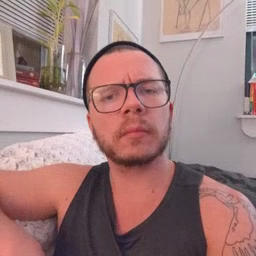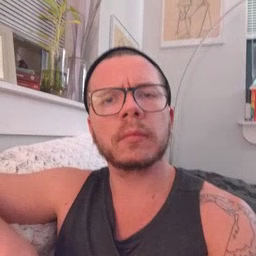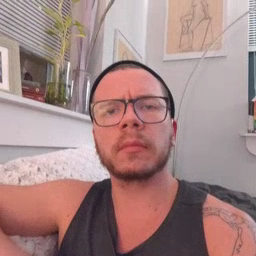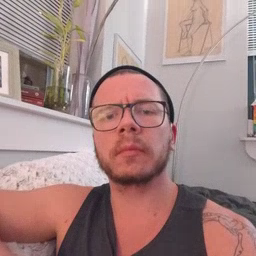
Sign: say